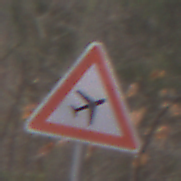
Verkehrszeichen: FlugbetriebLinks
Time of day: Midday
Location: Outdoor (Nature)
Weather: Overcast
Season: Autumn
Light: Natural